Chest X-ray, PA view. Patient: 48 years old, sex F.
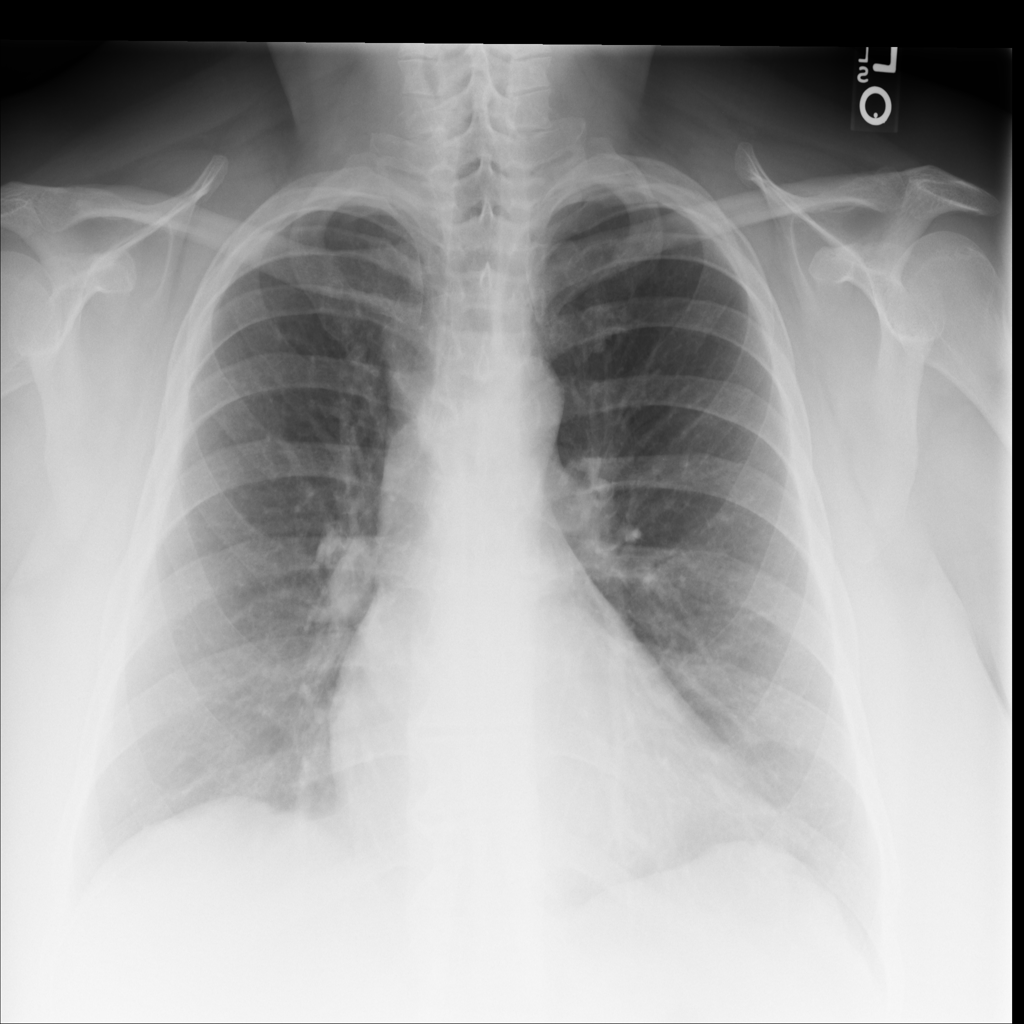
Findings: No Finding